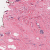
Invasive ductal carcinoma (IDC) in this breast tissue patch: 0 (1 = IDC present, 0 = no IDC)